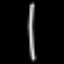
Label: line